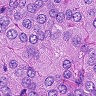
Metastatic tissue present: yes